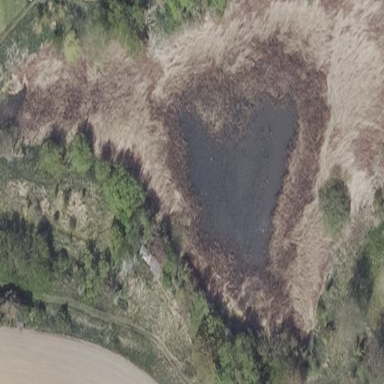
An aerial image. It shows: Peaceful pond surrounded by nature.